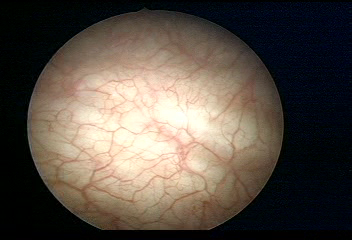
Modality: WLC
Class: Normal mucosa
Bladder cancer association: No